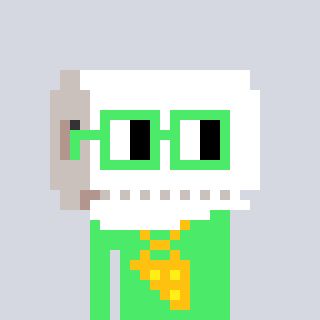
a pixel art character with square light green glasses, a toiletpaper-full-shaped head and a teal-colored body on a cool background